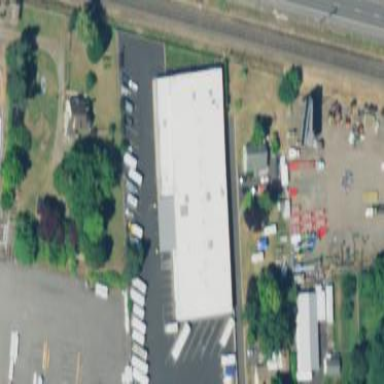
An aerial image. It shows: Commercial area with storage rental shop.